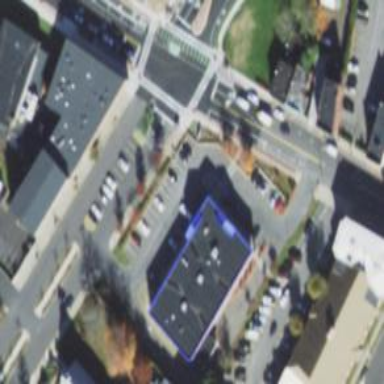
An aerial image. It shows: Pharmacy building.